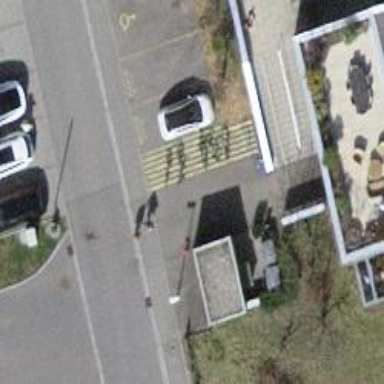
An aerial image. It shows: Bicycle parking area with stands available.